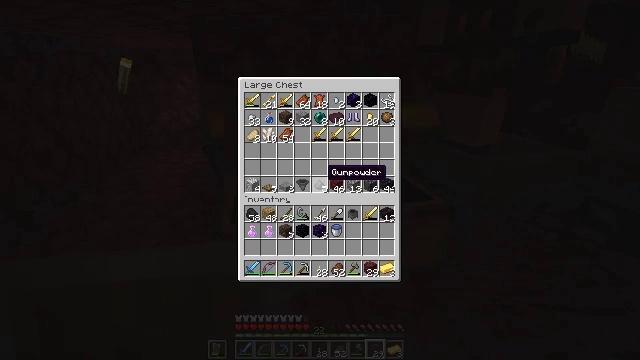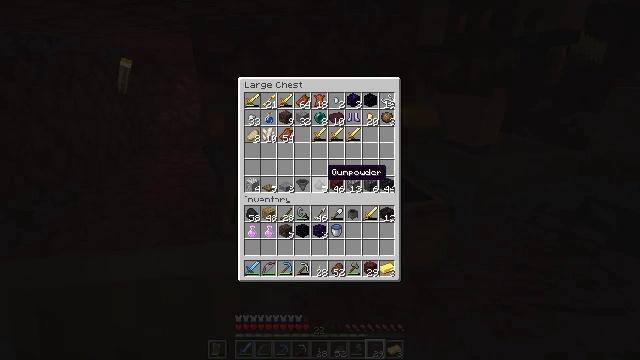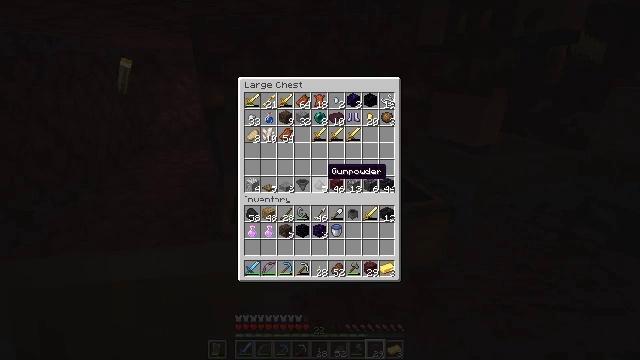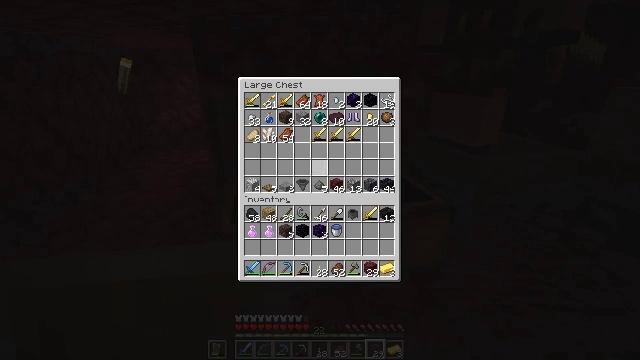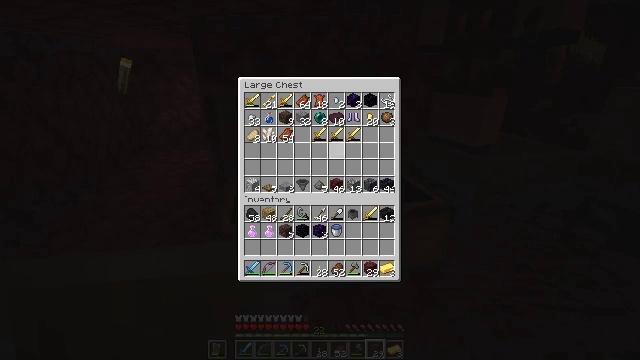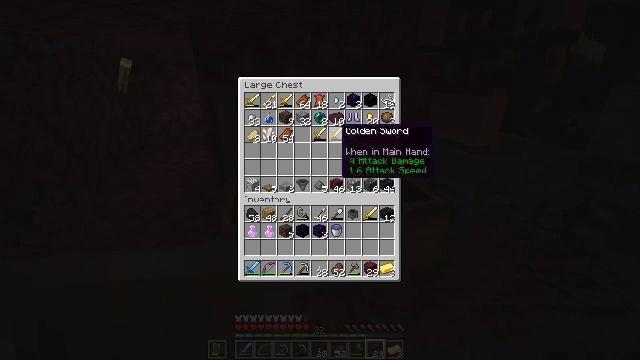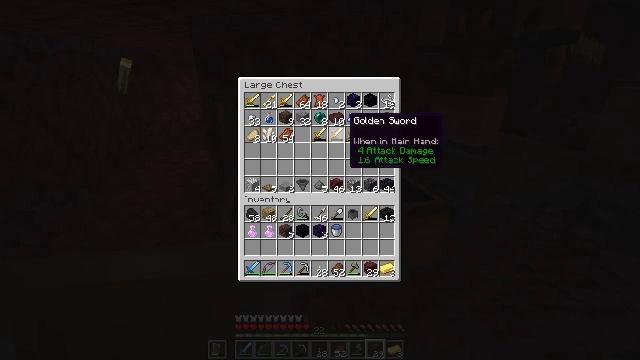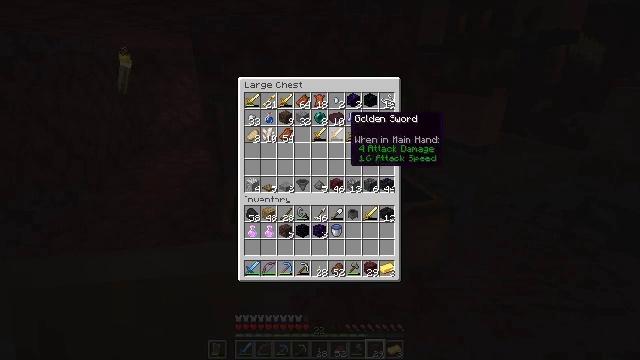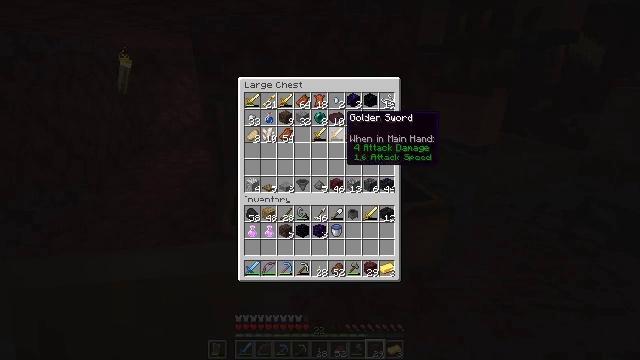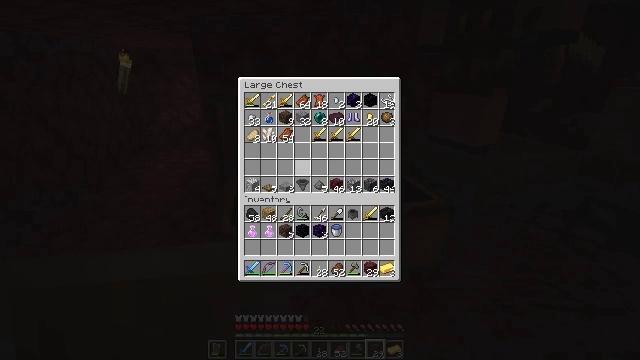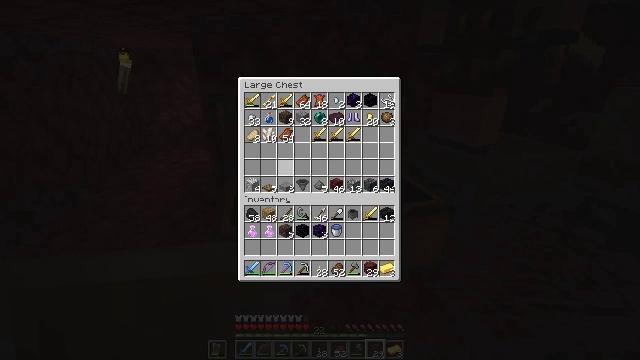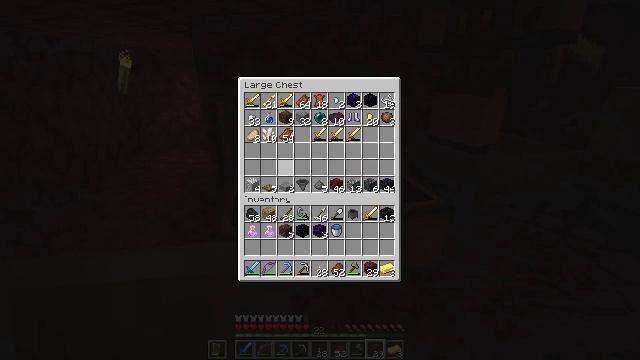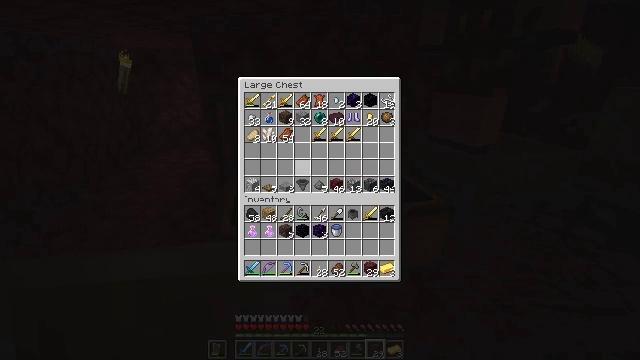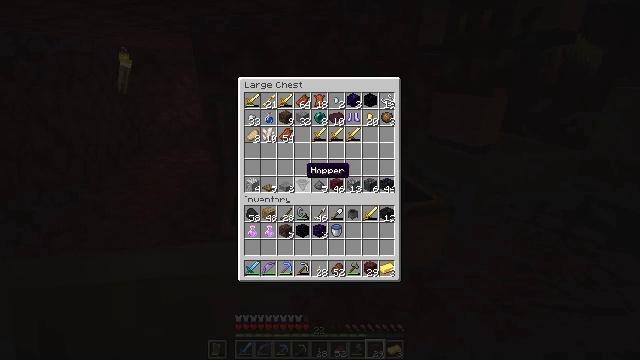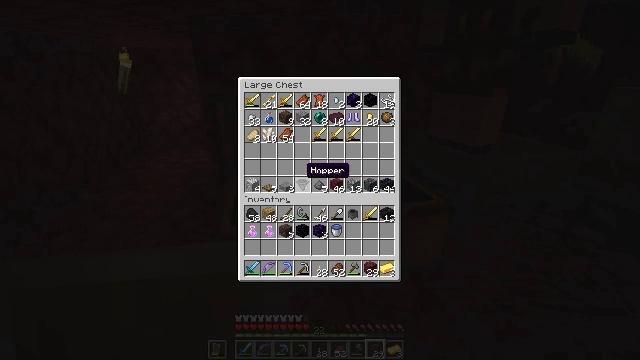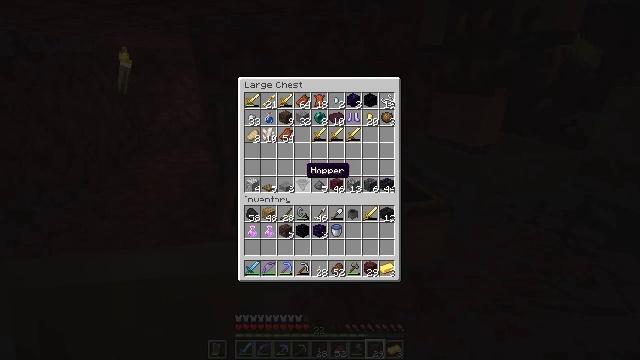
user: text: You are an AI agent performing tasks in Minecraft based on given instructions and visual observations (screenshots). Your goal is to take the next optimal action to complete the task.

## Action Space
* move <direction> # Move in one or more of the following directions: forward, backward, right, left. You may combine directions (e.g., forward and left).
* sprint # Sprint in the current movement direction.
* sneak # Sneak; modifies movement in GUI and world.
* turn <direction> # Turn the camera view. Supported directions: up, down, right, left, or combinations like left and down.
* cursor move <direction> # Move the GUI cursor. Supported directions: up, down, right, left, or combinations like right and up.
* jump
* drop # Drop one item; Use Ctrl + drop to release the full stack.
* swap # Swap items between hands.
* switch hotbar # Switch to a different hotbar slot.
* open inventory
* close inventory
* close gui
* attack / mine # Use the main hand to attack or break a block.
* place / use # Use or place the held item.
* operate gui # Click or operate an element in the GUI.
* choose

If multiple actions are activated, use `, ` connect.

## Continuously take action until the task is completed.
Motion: motion action
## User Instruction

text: Mine the netherrack in the Nether.
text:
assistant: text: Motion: no_op
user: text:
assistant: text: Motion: no_op
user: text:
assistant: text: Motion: cursor move up
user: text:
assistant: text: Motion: cursor move up
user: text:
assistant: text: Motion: cursor move up
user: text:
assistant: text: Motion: cursor move right and up
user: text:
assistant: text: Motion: no_op
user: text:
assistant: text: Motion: no_op
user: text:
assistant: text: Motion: cursor move left and down
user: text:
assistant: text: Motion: cursor move down
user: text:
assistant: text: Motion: sneak
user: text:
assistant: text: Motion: sneak
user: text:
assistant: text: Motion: sneak
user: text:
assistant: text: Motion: sneak
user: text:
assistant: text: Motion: sneak
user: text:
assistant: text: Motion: sneak
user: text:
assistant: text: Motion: sneak
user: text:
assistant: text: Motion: sneak
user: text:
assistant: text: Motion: sneak
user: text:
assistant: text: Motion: sneak
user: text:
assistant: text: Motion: sneak, operate gui
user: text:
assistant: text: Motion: sneak, operate gui
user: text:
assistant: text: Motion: sneak, cursor move left
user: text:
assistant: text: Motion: sneak
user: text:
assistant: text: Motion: sneak
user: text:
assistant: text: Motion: sneak, operate gui
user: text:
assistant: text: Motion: sneak, operate gui
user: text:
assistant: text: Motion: sneak
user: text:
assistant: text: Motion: sneak, cursor move right
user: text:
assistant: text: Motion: cursor move right